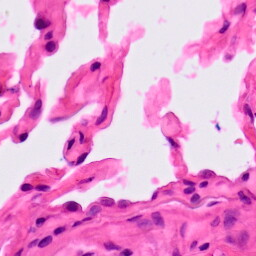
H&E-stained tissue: Lung